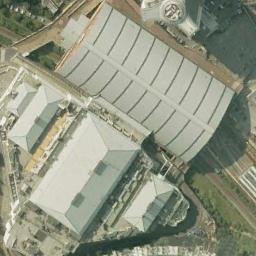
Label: palace